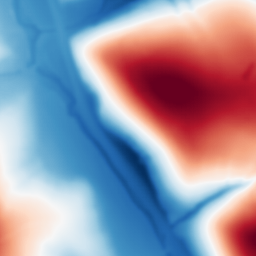
Category: multiscale
Decomposition family: dog
Decomposition parameters: sigma_low: 2
sigma_high: 100
Upsampling method: sinc_hamming
Upsampling parameters: scale: 4
kernel_size: 16
Upsampling scale: 4